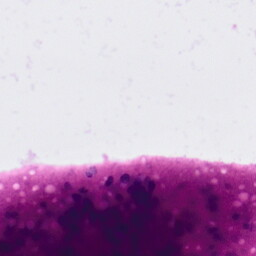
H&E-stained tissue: Colon